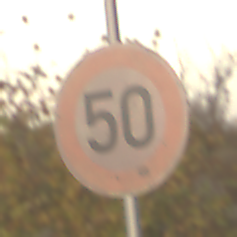
Verkehrszeichen: Geschwindigkeit50
Umgebung: Outdoor, Nature
Tageszeit: SunriseSunset
Wetter: PartlyCloudy
Licht: Natural
Jahreszeit: NotSpecified
Kontrast: LowContrast